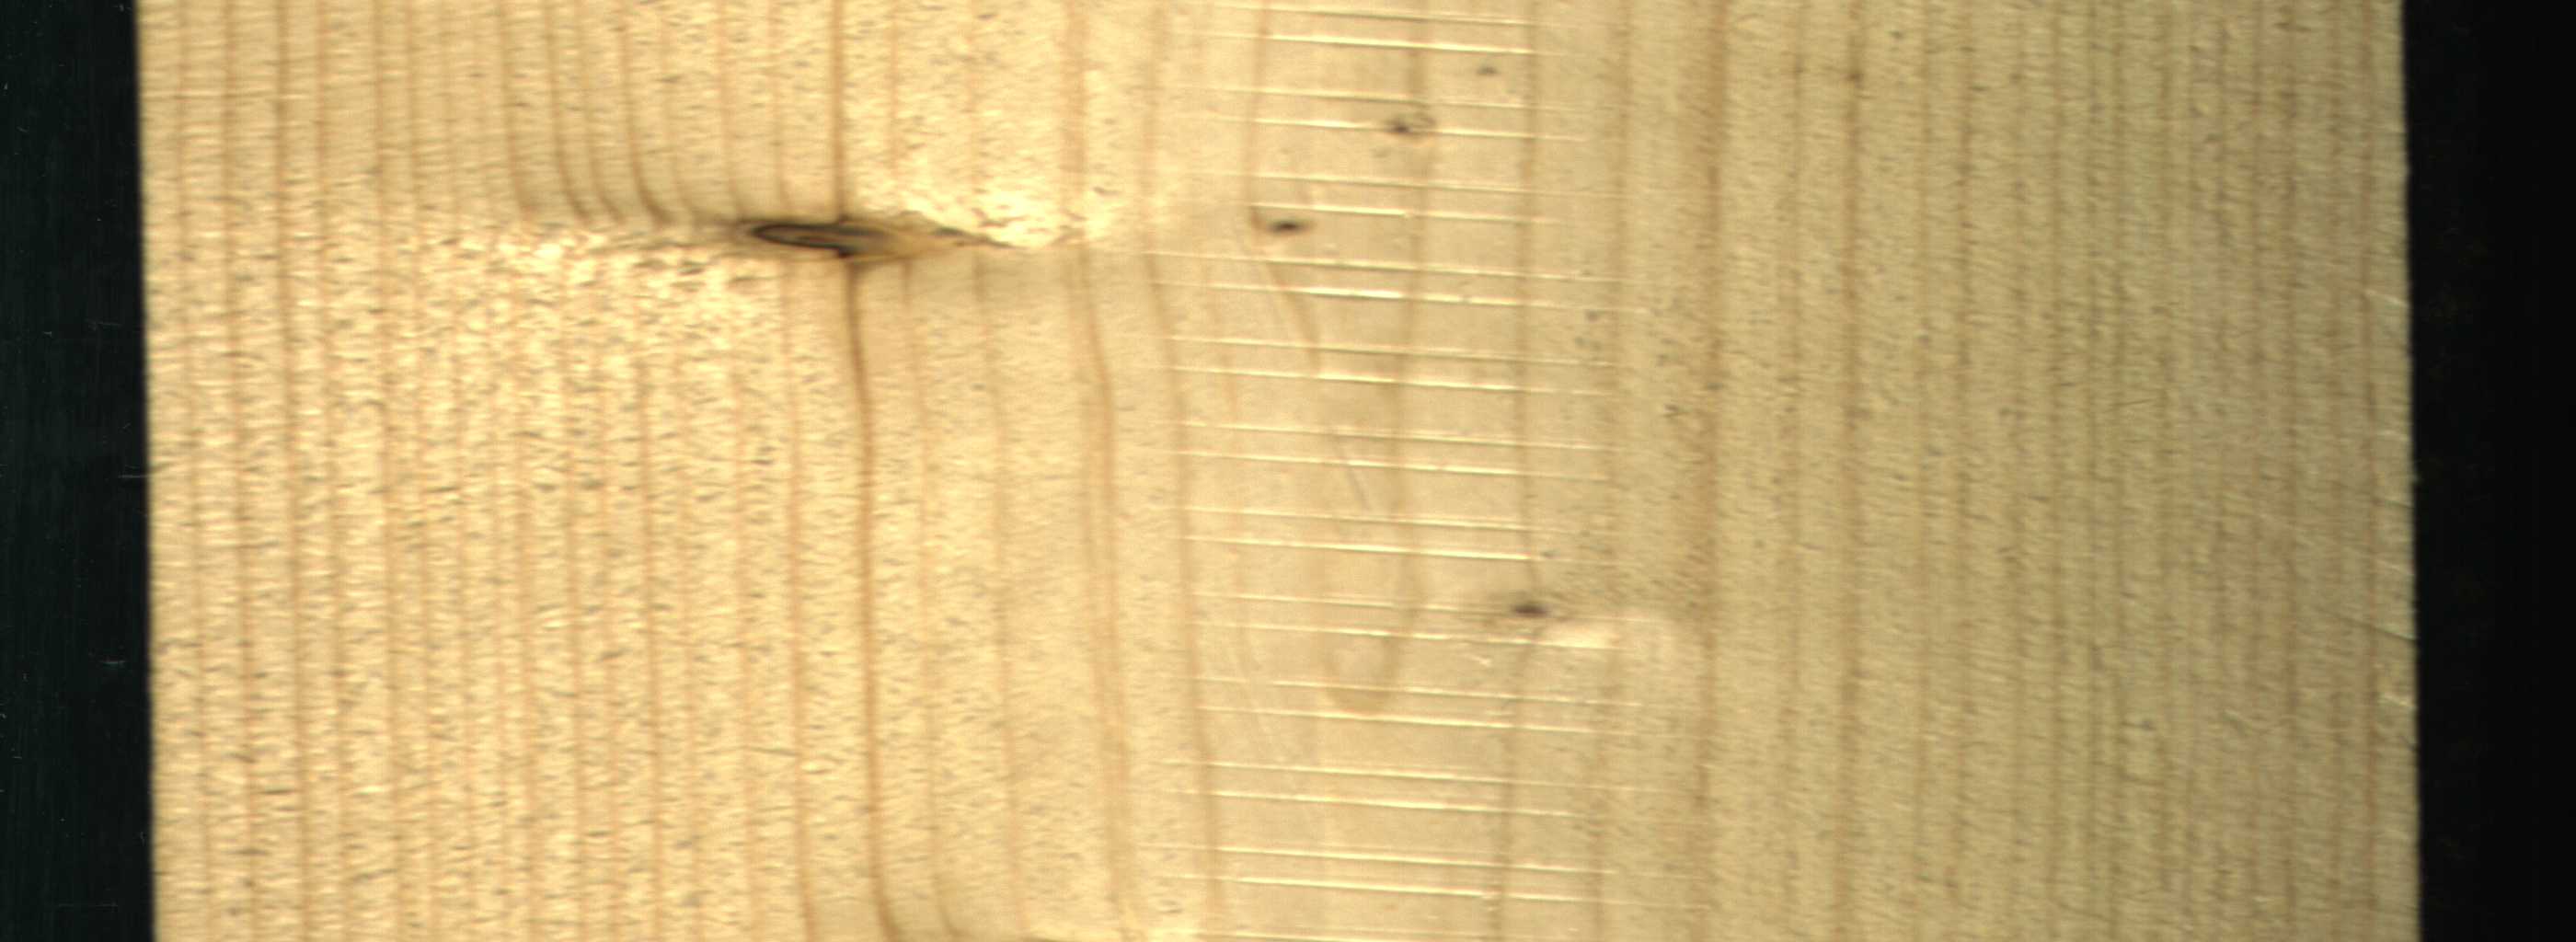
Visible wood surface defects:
Dead_Knot